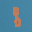
Label: 8